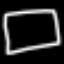
Label: square